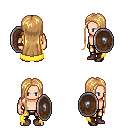
a pixel art fantasy rpg character, male body template, human, light skin, yellow cape, gold greaves, light blonde extra-long hairstyle, maroon shoes, shield, four views (front, back, left, right), 2x2 character sprite sheet, small pixel art, hard edges, no anti-aliasing